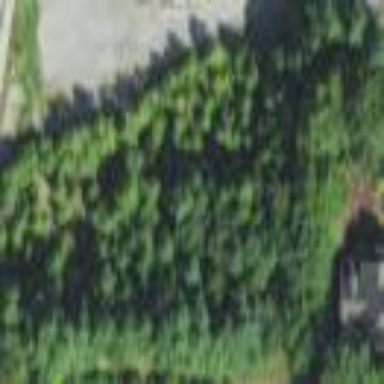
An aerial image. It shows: Woodland with evergreen needle-leaved trees.